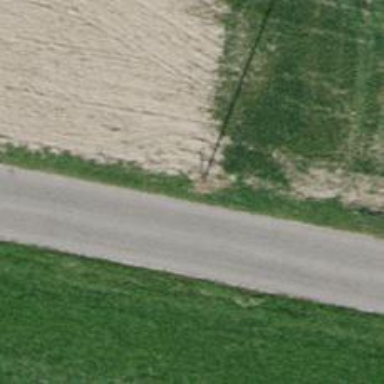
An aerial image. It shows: Power pole.